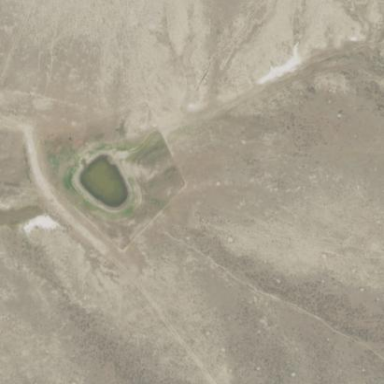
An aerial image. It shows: Reservoir.